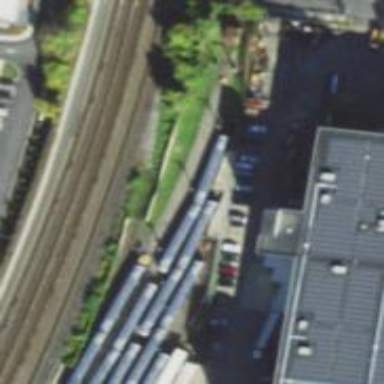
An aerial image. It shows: Railway yard used for servicing trains.